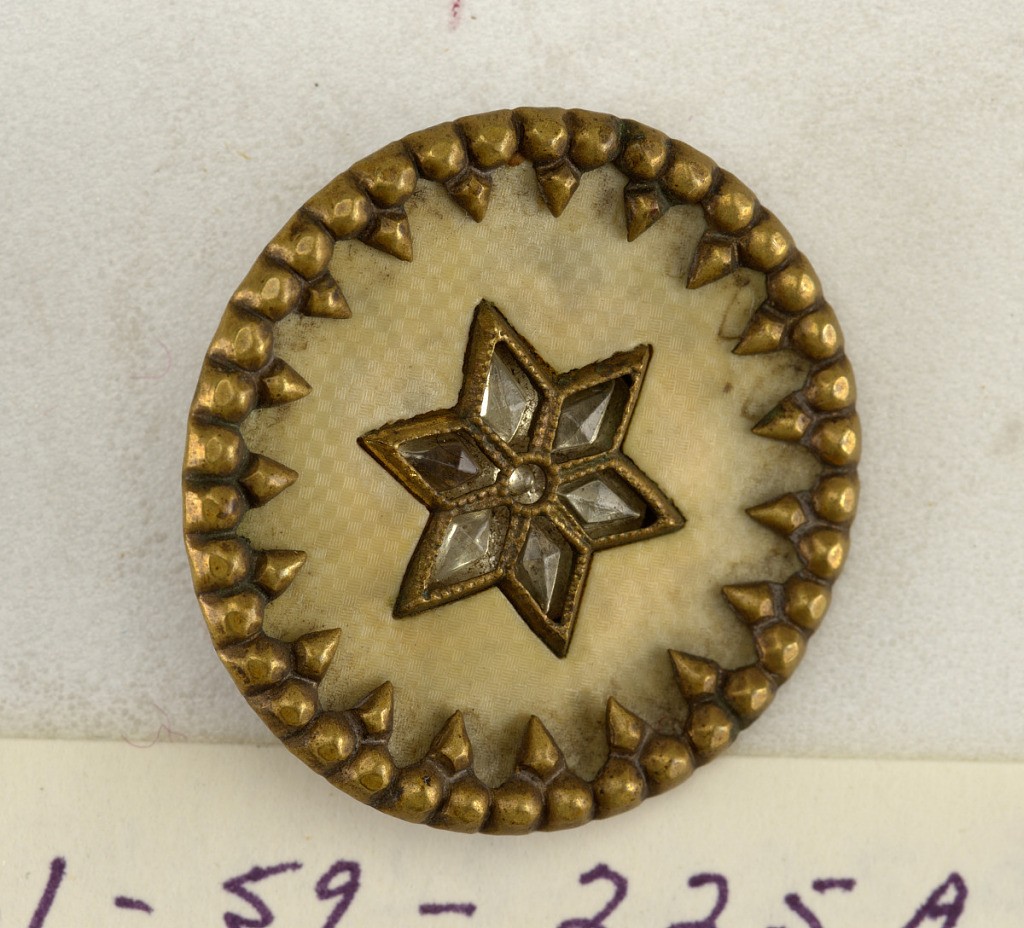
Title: Button
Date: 19th century
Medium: Pearl, shell, brass, copper, glass
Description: Flat circular button with shanks, varying.

On card 31